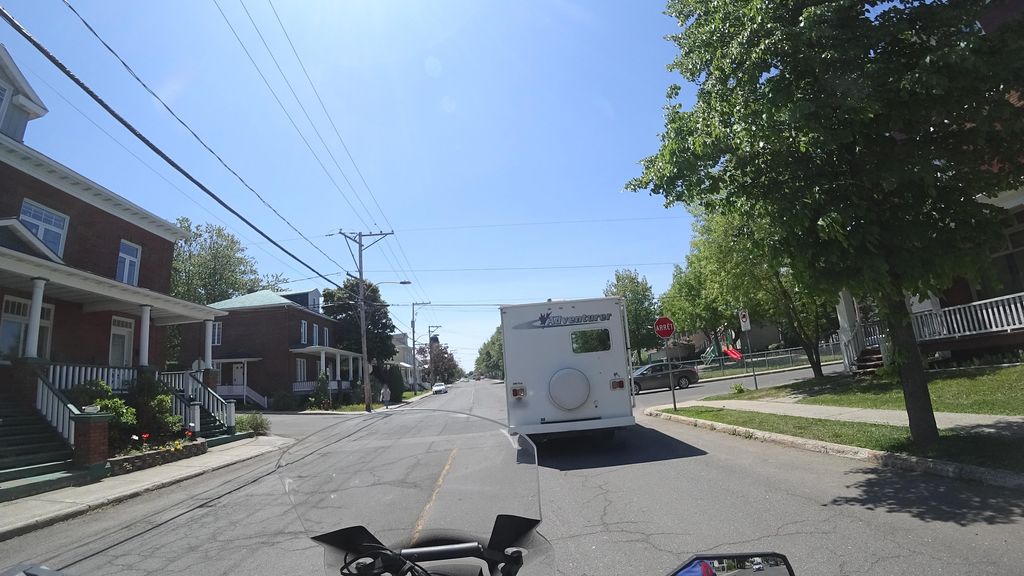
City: quebec_city